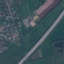
Land use / land cover class: Highway